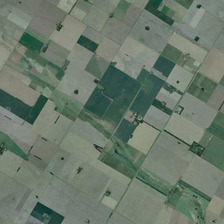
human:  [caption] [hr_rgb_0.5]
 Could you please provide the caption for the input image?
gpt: many pieces of farmlands are together .

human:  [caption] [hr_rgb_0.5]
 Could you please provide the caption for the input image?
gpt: many pieces of farmlands are together .

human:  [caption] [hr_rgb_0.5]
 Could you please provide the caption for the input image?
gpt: many pieces of farmlands are together .

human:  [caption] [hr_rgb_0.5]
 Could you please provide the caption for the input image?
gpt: many pieces of farmlands are together .

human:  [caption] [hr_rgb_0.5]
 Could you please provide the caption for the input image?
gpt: many pieces of farmlands are together .